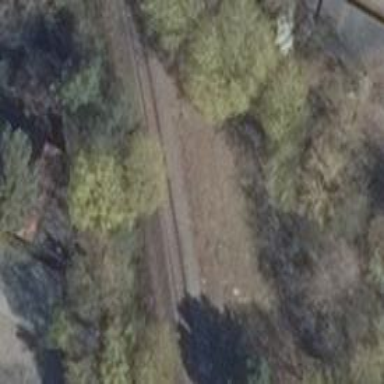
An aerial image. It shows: Embankment along disused railway.